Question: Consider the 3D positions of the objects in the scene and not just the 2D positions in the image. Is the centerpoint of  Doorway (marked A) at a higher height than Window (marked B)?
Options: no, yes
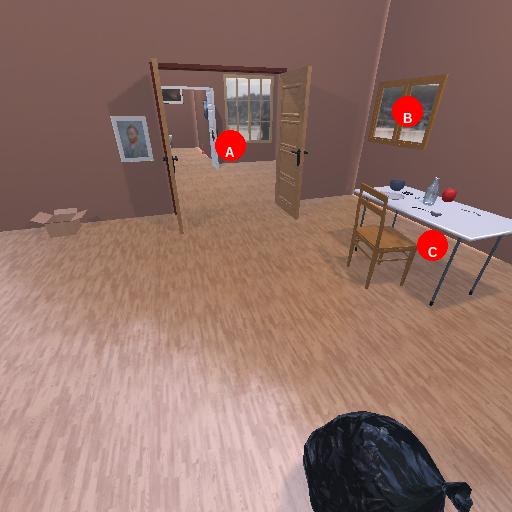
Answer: no